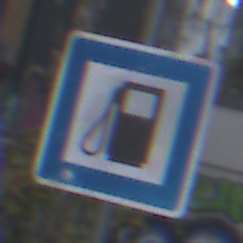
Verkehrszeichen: Tankstelle
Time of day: MorningAfternoon
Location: Outdoor (Urban)
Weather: PartlyCloudy
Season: NotSpecified
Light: Natural